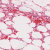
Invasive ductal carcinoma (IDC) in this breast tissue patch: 0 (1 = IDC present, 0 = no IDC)